Question: This annoying red line shows up randomly when resizing this component using it's split bar (top edge of component).
I did figure out how to remove the red line permanently by removing its CSS class, but there's a catch 22. I'm having a difficult time removing a CSS class in the Sencha ExtJS framework for this Activity1 component. I have a styling issue where the backgroundColor style attribute shows a red line for a very specific layout of containers within that component. The red color is actually coming from a class named ".x-border-layout-ct". Since the backgroundColor of these three components is '#F1F1F1' (white-ish), and since these three components are on top of Activity1, it should cover up Activity1 backgroundColor. It does in fact, but only when I resize Activity1 panel (in the viewport) to certain sizes.
I was able to correct the issue by removing this class with "this.removeCls('.x-border-layout-ct')", but if I apply "this.callParent(arguments)", it doesn't work. The CSS class comes back in that case. It's not good to avoid "this.callParent(arguments)" because then the panel header doesn't get rendered.
'''
Ext.define('App.view.module1.Activity1', {
extend: 'Ext.form.Panel',
xtype: 'view-module1-activity1',
title: 'test',
layout: {
type: 'border'
},
items: [{
id: 'top_component',
region: 'north',
xtype: 'component',
html: 'top panel',
style: {
backgroundColor: '#F1F1F1'
}
}, {
id: 'middle_component',
region: 'center',
xtype: 'component',
html: '<i>Middle Component</i>',
height: 50,
style: {
backgroundColor: '#F1F1F1',
color: '#b70101',
textAlign: 'center',
fontSize: 'large'
}
}, {
id: 'bottom_component',
region: 'south',
xtype: 'component',
html: 'bottom panel',
style: {
backgroundColor: '#F1F1F1'
}
}],
beforeRender: function() {
this.removeCls('.x-border-layout-ct'); // hack to remove red line between top_component and middle_component
this.callParent(arguments);
},
listeners: {
resize: function(view, width, height, oldWidth, oldHeight, eOpts) {
Ext.getCmp('top_component').setHeight((height-50)/2);
Ext.getCmp('bottom_component').setHeight((height-50)/2);
}
}
});
'''

In the rendered HTML, you can see where this CSS class is set. Look at the 2nd "div" tag, in the 2nd level of "div" tags.
'''
<div class="x-panel x-border-item x-box-item x-panel-default" style="height: 298px; right: auto; left: 0px; top: 303px; margin: 0px; width: 803px;" id="view-module1-activity1-1046">
<div class="x-panel-header x-header x-header-horizontal x-docked x-unselectable x-panel-header-default x-horizontal x-panel-header-horizontal x-panel-header-default-horizontal x-top x-panel-header-top x-panel-header-default-top x-docked-top x-panel-header-docked-top x-panel-header-default-docked-top" id="view-module1-activity1-1046_header" style="right: auto; left: 0px; top: 0px; width: 803px;">
<div id="view-module1-activity1-1046_header-body" class="x-header-body x-panel-header-body x-panel-header-body-default x-panel-header-body-horizontal x-panel-header-body-default-horizontal x-panel-header-body-top x-panel-header-body-default-top x-panel-header-body-docked-top x-panel-header-body-default-docked-top x-box-layout-ct x-panel-header-body-default-horizontal x-panel-header-body-default-top x-panel-header-body-default-docked-top" style="width: 791px;">
<div id="view-module1-activity1-1046_header-innerCt" class="x-box-inner " role="presentation" style="width: 791px; height: 16px;">
<div id="view-module1-activity1-1046_header-targetEl" class="x-box-target" style="width: 791px;">
<div class="x-component x-header-text-container x-panel-header-text-container x-panel-header-text-container-default x-box-item x-component-default" unselectable="on" id="view-module1-activity1-1046_header_hd" style="right: auto; left: 0px; top: 0px; margin: 0px; width: 791px;"><span id="view-module1-activity1-1046_header_hd-textEl" class="x-header-text x-panel-header-text x-panel-header-text-default" unselectable="on">test</span>
</div>
</div>
</div>
</div>
</div>
<div id="view-module1-activity1-1046-body" class="x-panel-body x-panel-body-default x-border-layout-ct x-panel-body-default" style="width: 803px; height: 273px; left: 0px; top: 25px;">
<div class="x-panel x-autowidth-table x-grid-no-row-lines x-grid-header-hidden x-border-item x-box-item x-panel-default x-tree-panel x-tree-lines x-grid" id="top_component" style="right: auto; left: 0px; top: 0px; margin: 0px; width: 801px; height: 124px;">
<div class="x-grid-header-ct x-grid-header-ct-hidden x-docked x-grid-header-ct-default x-docked-top x-grid-header-ct-docked-top x-grid-header-ct-default-docked-top x-box-layout-ct" style="border-width: 1px; height: 0px; right: auto; left: 0px; top: 0px; width: 801px;" id="headercontainer-1047">
<div id="headercontainer-1047-innerCt" class="x-box-inner " role="presentation" style="width: 10017px; height: 0px;">
<div id="headercontainer-1047-targetEl" class="x-box-target" style="width: 10017px;">
<div class="x-column-header x-column-header-align-left x-box-item x-column-header-default x-unselectable x-column-header-first x-column-header-last" style="border-top-width: 1px; border-bottom-width: 1px; border-left-width: 1px; width: 10000px; right: auto; left: 0px; top: 0px; margin: 0px; height: 0px;" id="treecolumn-1048">
<div id="treecolumn-1048-titleEl" class="x-column-header-inner"><span id="treecolumn-1048-textEl" class="x-column-header-text">Name</span>
<div id="treecolumn-1048-triggerEl" class="x-column-header-trigger"></div>
</div>
</div>
</div>
</div>
</div>
<div id="top_component-body" class="x-panel-body x-grid-body x-panel-body-default x-layout-fit x-panel-body-default" style="width: 801px; height: 124px; left: 0px; top: 0px;">
<div class="x-tree-view x-fit-item x-tree-view-default x-unselectable" id="treeview-1049" tabindex="-1" style="overflow: auto; margin: 0px; width: 799px; height: 122px;">
<table role="presentation" id="treeview-1049-table" class="x-treeview-1049-table x-grid-table" border="0" cellspacing="0" cellpadding="0" style="width: 10000px;" tabindex="-1">
<colgroup>
<col class="x-grid-cell-treecolumn-1048" style="width: 10000px;">
</colgroup>
<tbody id="treeview-1049-body"></tbody>
</table>
</div>
</div>
</div>
<div class="x-component x-border-item x-box-item x-component-default" style="color: rgb(183, 1, 1); text-align: center; font-size: large; height: 23px; right: auto; left: 0px; top: 124px; margin: 0px; width: 801px; background-color: rgb(241, 241, 241);" id="middle_component"><i>Middle Component</i>
</div>
<div class="x-panel x-autowidth-table x-grid-no-row-lines x-grid-header-hidden x-border-item x-box-item x-panel-default x-tree-panel x-tree-lines x-grid" id="bottom_component" style="right: auto; left: 0px; top: 147px; margin: 0px; width: 801px; height: 124px;">
<div class="x-grid-header-ct x-grid-header-ct-hidden x-docked x-grid-header-ct-default x-docked-top x-grid-header-ct-docked-top x-grid-header-ct-default-docked-top x-box-layout-ct" style="border-width: 1px; height: 0px; right: auto; left: 0px; top: 0px; width: 801px;" id="headercontainer-1050">
<div id="headercontainer-1050-innerCt" class="x-box-inner " role="presentation" style="width: 10017px; height: 0px;">
<div id="headercontainer-1050-targetEl" class="x-box-target" style="width: 10017px;">
<div class="x-column-header x-column-header-align-left x-box-item x-column-header-default x-unselectable x-column-header-first x-column-header-last" style="border-top-width: 1px; border-bottom-width: 1px; border-left-width: 1px; width: 10000px; right: auto; left: 0px; top: 0px; margin: 0px; height: 0px;" id="treecolumn-1051">
<div id="treecolumn-1051-titleEl" class="x-column-header-inner"><span id="treecolumn-1051-textEl" class="x-column-header-text">Name</span>
<div id="treecolumn-1051-triggerEl" class="x-column-header-trigger"></div>
</div>
</div>
</div>
</div>
</div>
<div id="bottom_component-body" class="x-panel-body x-grid-body x-panel-body-default x-layout-fit x-panel-body-default" style="width: 801px; left: 0px; top: 0px; height: 124px;">
<div class="x-tree-view x-fit-item x-tree-view-default x-unselectable" id="treeview-1052" tabindex="-1" style="overflow: auto; margin: 0px; width: 799px; height: 122px;">
<table role="presentation" id="treeview-1052-table" class="x-treeview-1052-table x-grid-table" border="0" cellspacing="0" cellpadding="0" style="width: 10000px;" tabindex="-1">
<colgroup>
<col class="x-grid-cell-treecolumn-1051" style="width: 10000px;">
</colgroup>
<tbody id="treeview-1052-body"></tbody>
</table>
</div>
</div>
</div>
</div>
</div>
'''
I found this presentation that talks about the Component Life Cycle, but I could not figure out what event "removeCls" needs to be called from if you have multiple levels of containers. Note again, by having the "removeCls" all by itslef (as the only function in "beforeRender" event, the class disappears, and thus the annoying red line from the Activity1 backgroundColor is not visible. But if I have "this.callParent(arguments)" below that line, it does not remove the actual CSS class from Activity1. What event should this "removeCls" function be called so it removes the CSS class?
<URL>
'''
1. Initialization - Bootstrap the Component (Create ID, register with ComponentMgr, etc.)
a. configuration object is applied
b. base events are added
i. before activate, beforeshow, show, render
c. ID is assigned or auto generated
d. plugins are constructed (think ptypes or aliases)
e. initComponent is executed
i. custom listeners are applied
ii. bubbleEvents are initialized
f. component is registered with ComponentManager
g. base mixin constructors are executed
i. observable's constructor is called
ii. state's constructor is called
h. plugins are initialized
i. component loader is initialized
j. if configured, component is rendered (renderTo, applyTo)
k. if configured, component is shown
2. Render - Paint the Component on screen, hook element based events, use layouts to organize components
a. beforerender event is fired
b. component's element is cached as the 'el' reference
c. if a floating component, floating is enabled and registered with WindowManager
d. the component's container element is initialized
e. onrender is executed
i. component's element is injected into the DOM
ii. scoped reset CSS is applied if configured to do so
iii. base CSS classes and styles are applied
iv. 'ui' is applied
v. 'frame' initialized
vi. renderTpl is initialized
vii. renderData is initialized
viii. renderTpl is applied to component's element using renderData
ix. Render selectors are applied
x. 'ui' styles are applied
f. element's visibility mode is set via the hideMode attribute
g. if overCls is set, mouseover/out events are hooked
h. render event is fired
i. component's contents is initialized (html, contentEl, tpl/data)
j. afterRender is executed
i. container layout is initialized (AbstractContainer)
ii. ComponentLayout is initialized (AbstractComponent)
iii. Component's size is set
iv. if floating, component is moved in the XY Coordinate space
k. afterrender event is fired
l. afterRender events are hooked into the cmp's Elements
m. Component is hidden if configured
n. component is disabled if configured
3. Destruction - wipe the Component from the screen, purge event listeners
a. beforedestroy event is fired
b. if floating, the component is deregistered from floating manager
c. component is removed from its parent container
d. element is removed from the DOM
i. element listeners are purged
e. onDestroy is called
f. plugins are destroyed
g. component is deregistered from ComponentManager
h. destroy event is fired
i. state mixin is destroyed
j. component listeners are purged
'''
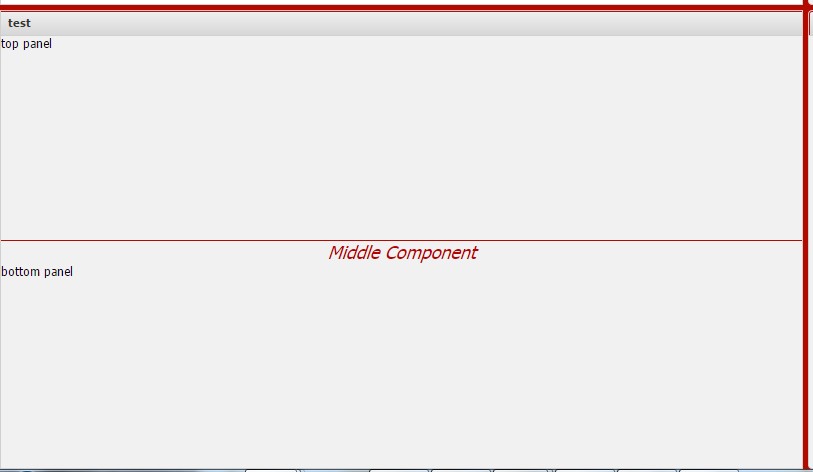
Answer: I fixed it by doing something different. The issue was coming from the margin of the middle component. When I apply the top margin as -1px of the middle component, the red line is NEVER there. But sometimes the margin is too small by one pixel depending on how much I move it. But I'd rather have it smaller on top by 1px on top sometimes, than having the red line sometimes.
'''
}, {
id: 'middle_component',
region: 'center',
xtype: 'component',
html: '<i>Middle Component</i>',
height: 50,
style: {
backgroundColor: '#F1F1F1',
color: '#b70101',
textAlign: 'center',
fontSize: 'large',
margin: '-1px 0px 0px 0px' // added this line!
}
}, {
'''